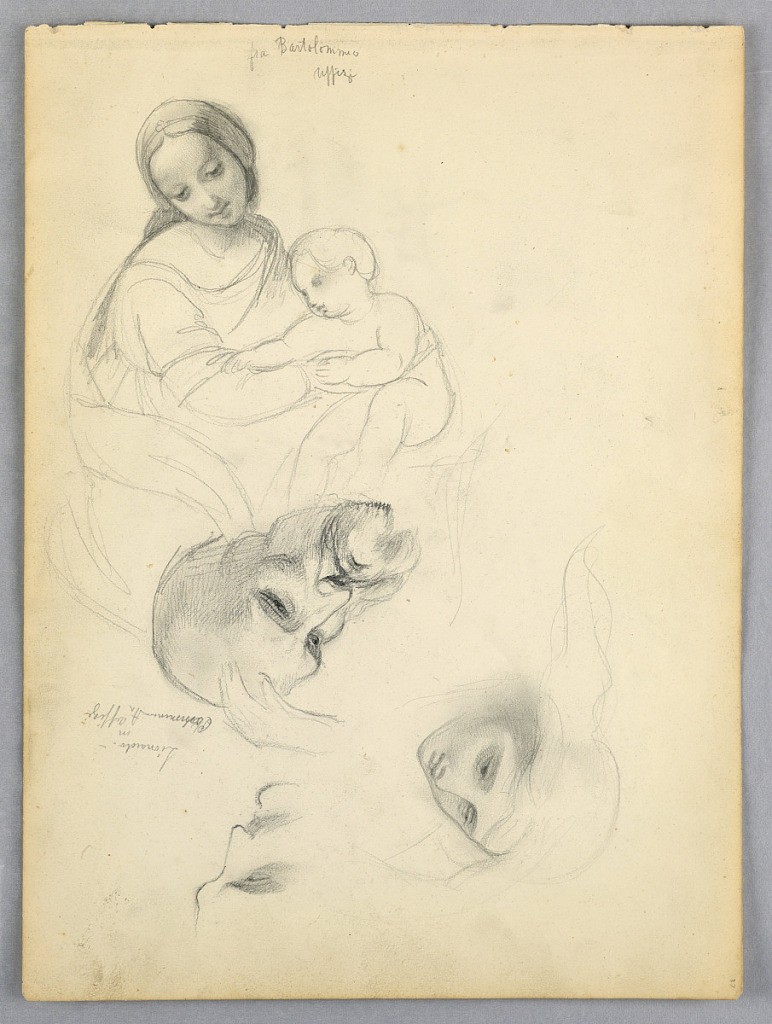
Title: Madonna and Child, Sketches after Leonardo Da Vinci and Fra Bartolomeo of Works in the Uffizi, Florence
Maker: Daniel Huntington, American, 1816–1906
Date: October 1844
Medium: Graphite on off-white wove paper
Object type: Drawing
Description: Madonna and Child, upper left, with Fra Bartolomeo's name above. Below, head of a woman, an elderly bearded man, and a man's face looking right. Name between them.